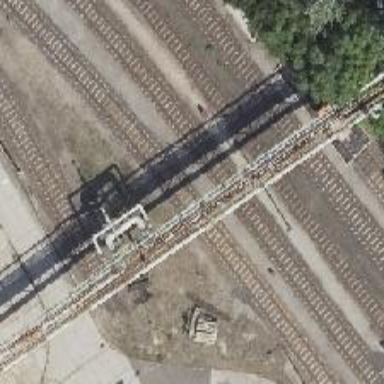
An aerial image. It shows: Railway yard used for servicing trains.